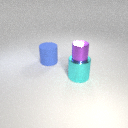
large blue rubber cylinder behind large cyan metal cylinder